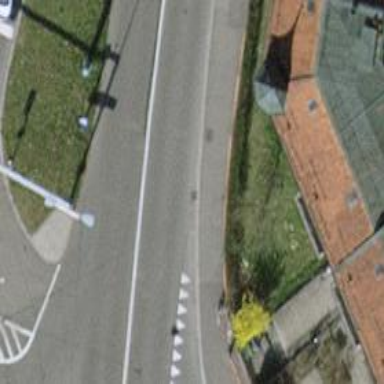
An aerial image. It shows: Primary road with asphalt surface. There is separate sidewalk.